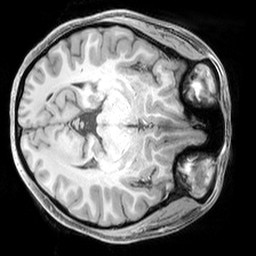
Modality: T1w
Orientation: axial
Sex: female
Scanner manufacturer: siemens
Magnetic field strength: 3 T
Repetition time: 2.3 s
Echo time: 0.00226 s